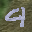
Label: 4